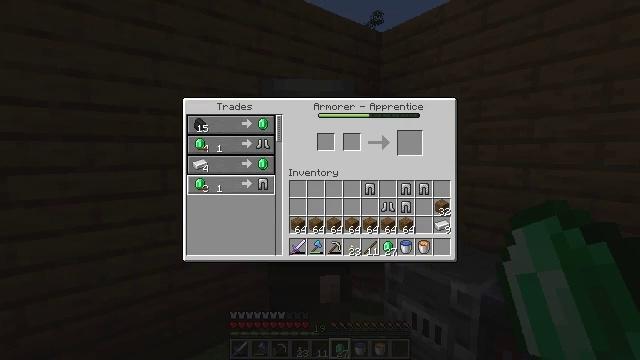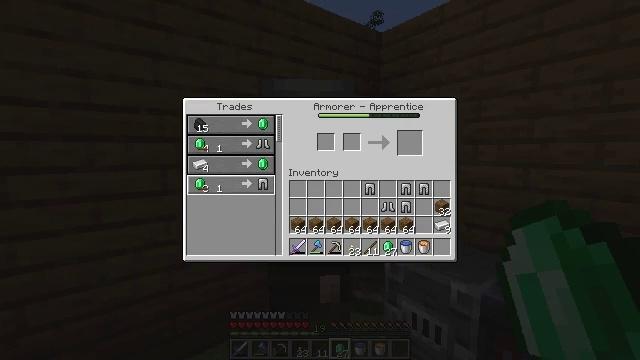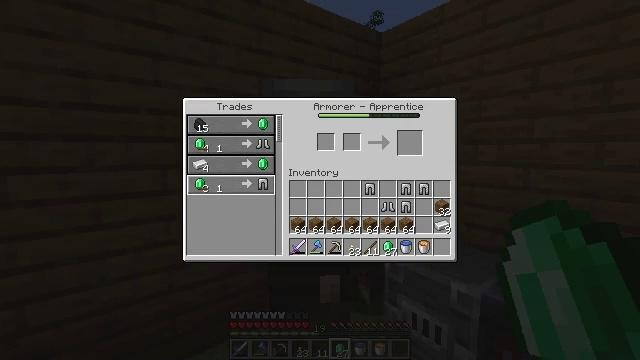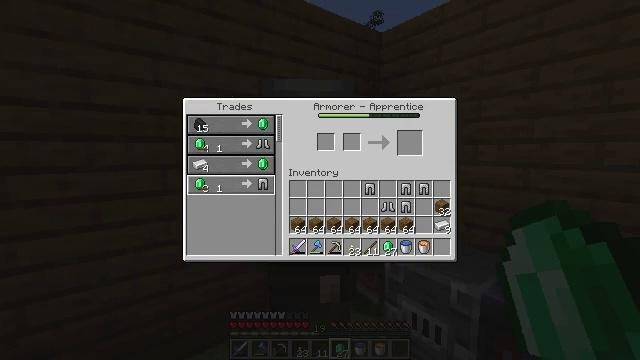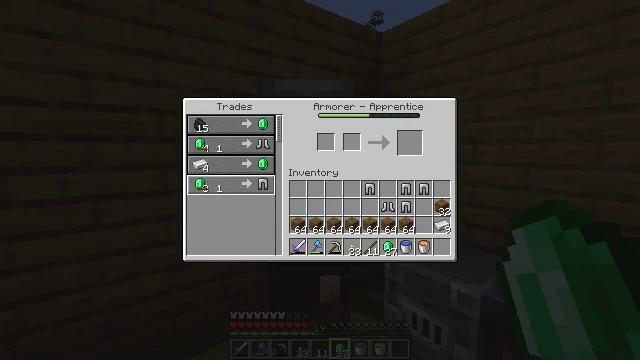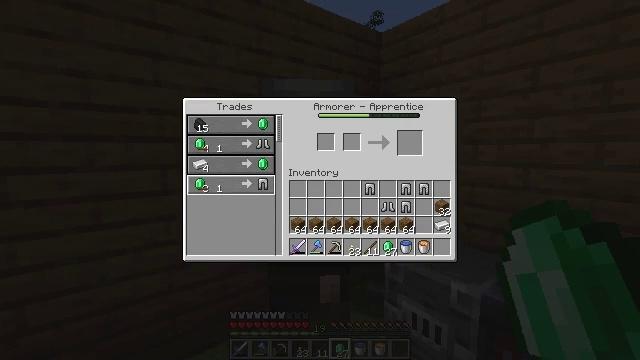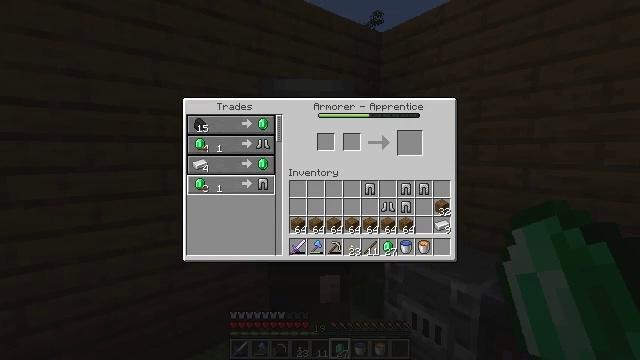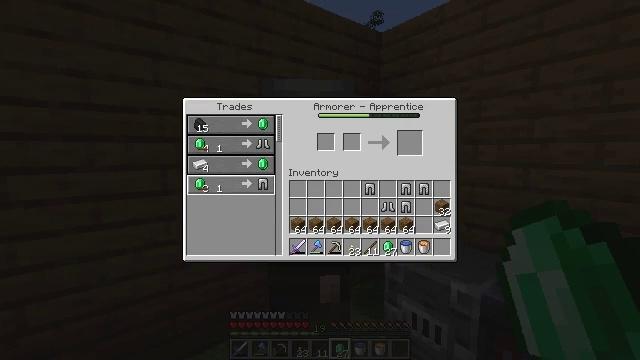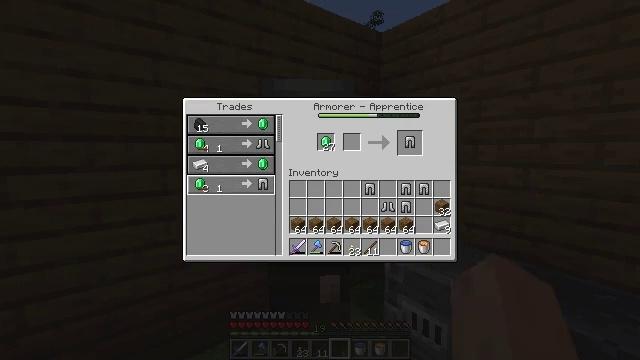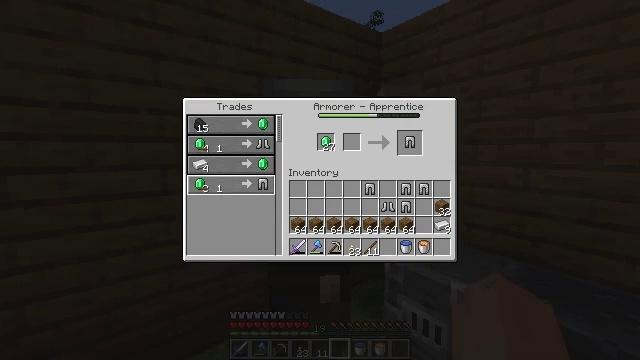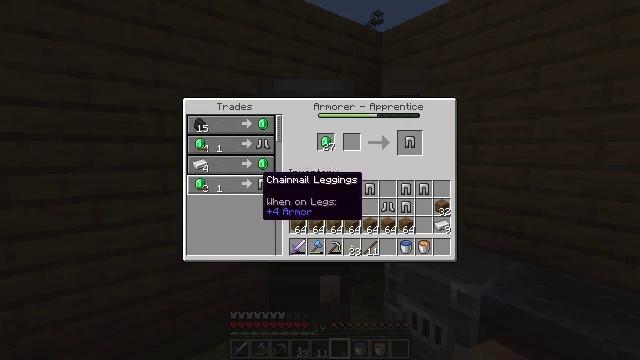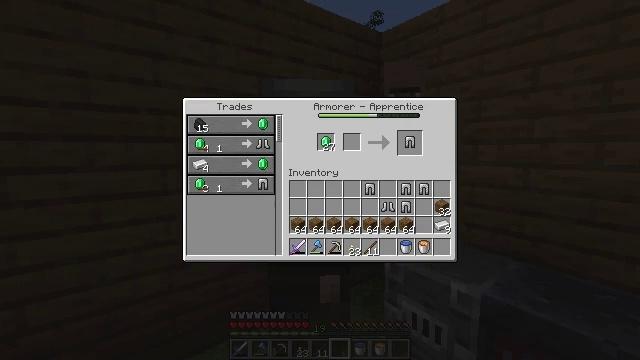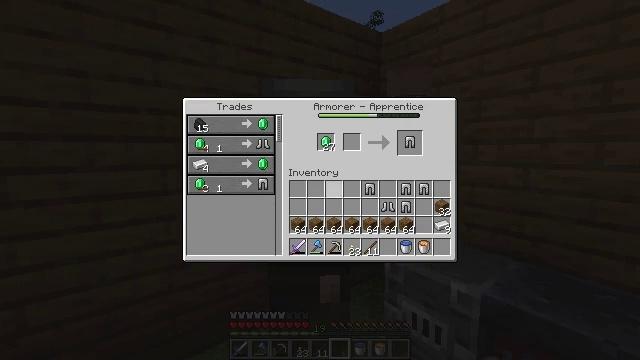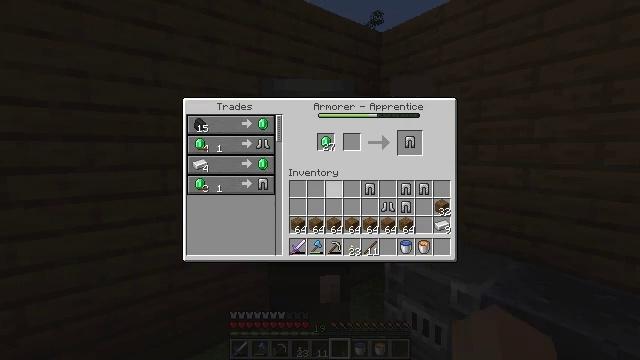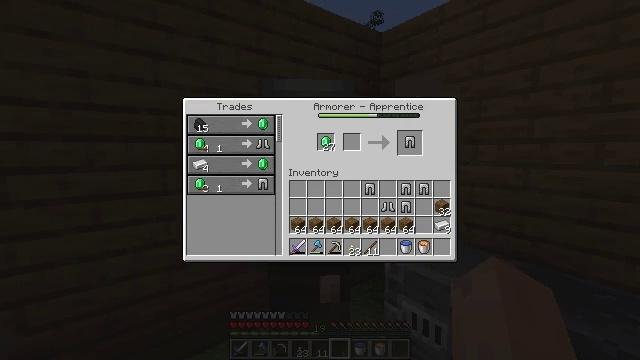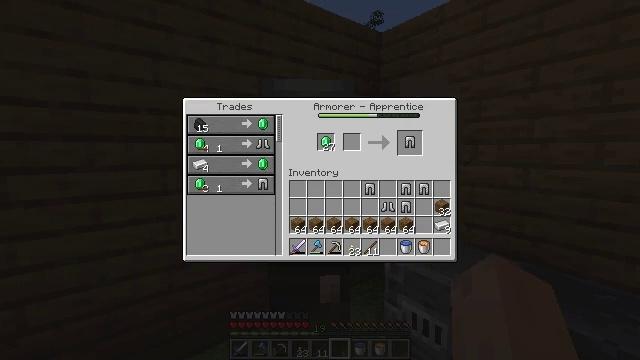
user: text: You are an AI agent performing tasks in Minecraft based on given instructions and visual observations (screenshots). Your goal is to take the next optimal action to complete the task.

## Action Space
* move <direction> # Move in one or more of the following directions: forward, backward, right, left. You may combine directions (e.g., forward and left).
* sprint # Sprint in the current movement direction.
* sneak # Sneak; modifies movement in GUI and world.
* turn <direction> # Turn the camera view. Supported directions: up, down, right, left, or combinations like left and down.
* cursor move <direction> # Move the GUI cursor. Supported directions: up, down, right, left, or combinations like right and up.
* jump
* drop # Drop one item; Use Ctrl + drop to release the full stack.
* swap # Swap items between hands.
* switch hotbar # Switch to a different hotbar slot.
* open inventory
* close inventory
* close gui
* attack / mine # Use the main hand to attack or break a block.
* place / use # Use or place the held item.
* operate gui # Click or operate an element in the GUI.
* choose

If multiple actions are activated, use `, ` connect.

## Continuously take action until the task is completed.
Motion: motion action
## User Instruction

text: Craft a set of chainmail leggings at the crafting table.
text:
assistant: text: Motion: no_op
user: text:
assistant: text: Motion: cursor move right and up
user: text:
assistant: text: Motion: no_op
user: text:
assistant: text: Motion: no_op
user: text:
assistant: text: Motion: no_op
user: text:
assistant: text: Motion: no_op
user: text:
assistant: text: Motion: no_op
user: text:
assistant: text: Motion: operate gui
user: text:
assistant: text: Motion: operate gui
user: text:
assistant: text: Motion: no_op
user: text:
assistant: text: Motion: cursor move right
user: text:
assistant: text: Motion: cursor move right
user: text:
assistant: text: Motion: cursor move right
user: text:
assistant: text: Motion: cursor move right and up
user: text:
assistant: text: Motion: cursor move right and up
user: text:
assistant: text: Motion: no_op
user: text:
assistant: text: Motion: cursor move right
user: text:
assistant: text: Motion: no_op
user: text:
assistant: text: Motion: cursor move right
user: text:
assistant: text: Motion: no_op
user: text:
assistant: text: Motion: no_op
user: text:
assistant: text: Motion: no_op
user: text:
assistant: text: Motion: operate gui
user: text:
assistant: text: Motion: operate gui
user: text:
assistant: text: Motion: cursor move left and down, operate gui
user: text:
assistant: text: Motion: cursor move left and down
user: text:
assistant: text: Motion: cursor move left and down
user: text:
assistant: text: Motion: no_op
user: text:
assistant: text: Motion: operate gui
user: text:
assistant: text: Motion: operate gui